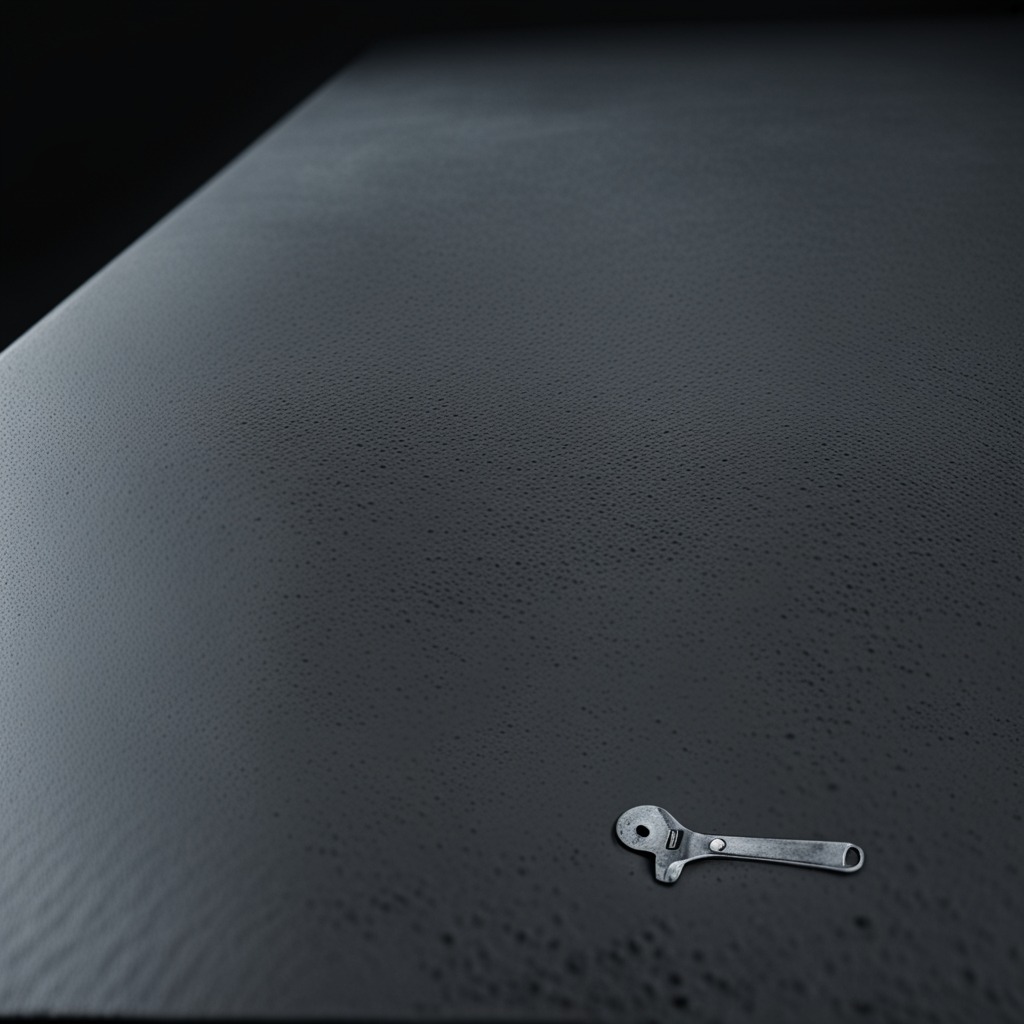
An wrench is lying on a clean granite table inside a workshop at night dim ambient light soft shadows worn but